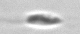
Label: flagellate_morphotype3